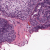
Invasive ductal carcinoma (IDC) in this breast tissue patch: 0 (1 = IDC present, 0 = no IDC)